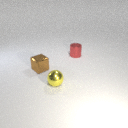
small yellow metal sphere in front of small brown metal cube